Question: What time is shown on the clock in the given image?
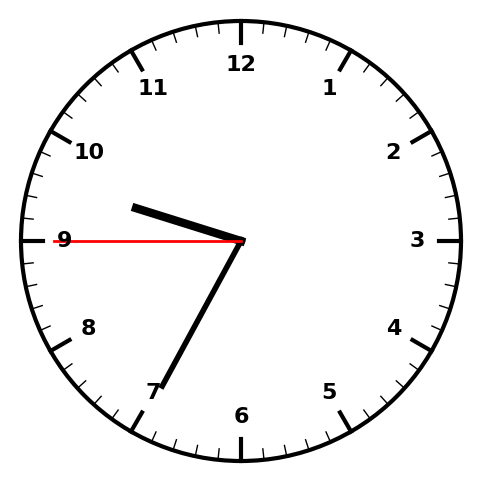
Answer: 09:34:45